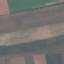
Land use / land cover: AnnualCrop